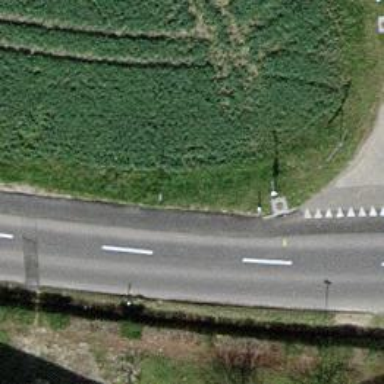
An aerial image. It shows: Bus stop equipped with public transport stop position.